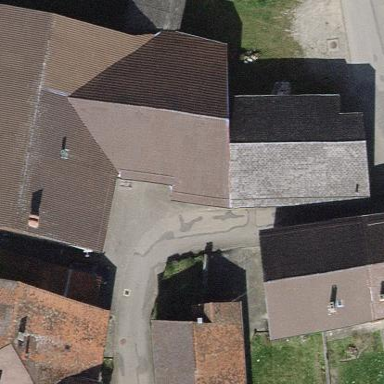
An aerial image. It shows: Simple house.